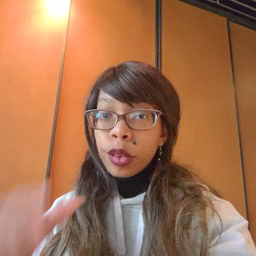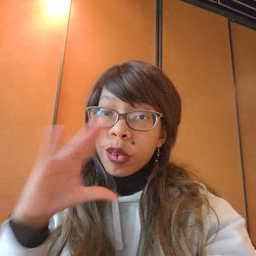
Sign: story